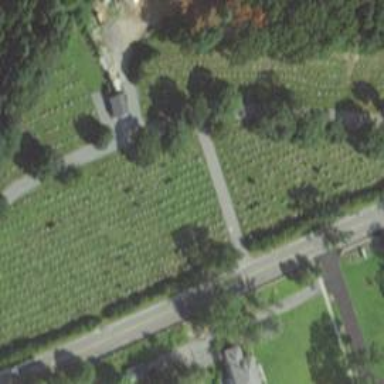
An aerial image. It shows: Cemetery with historic significance.